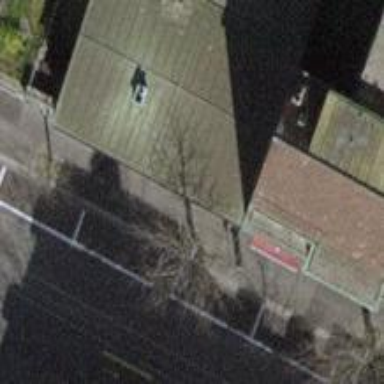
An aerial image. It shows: Beauty shop.